Field crop: tomato
Growth stage: 1
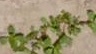
Species: portulaca